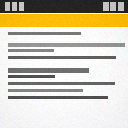
Screen state: on